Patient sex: F
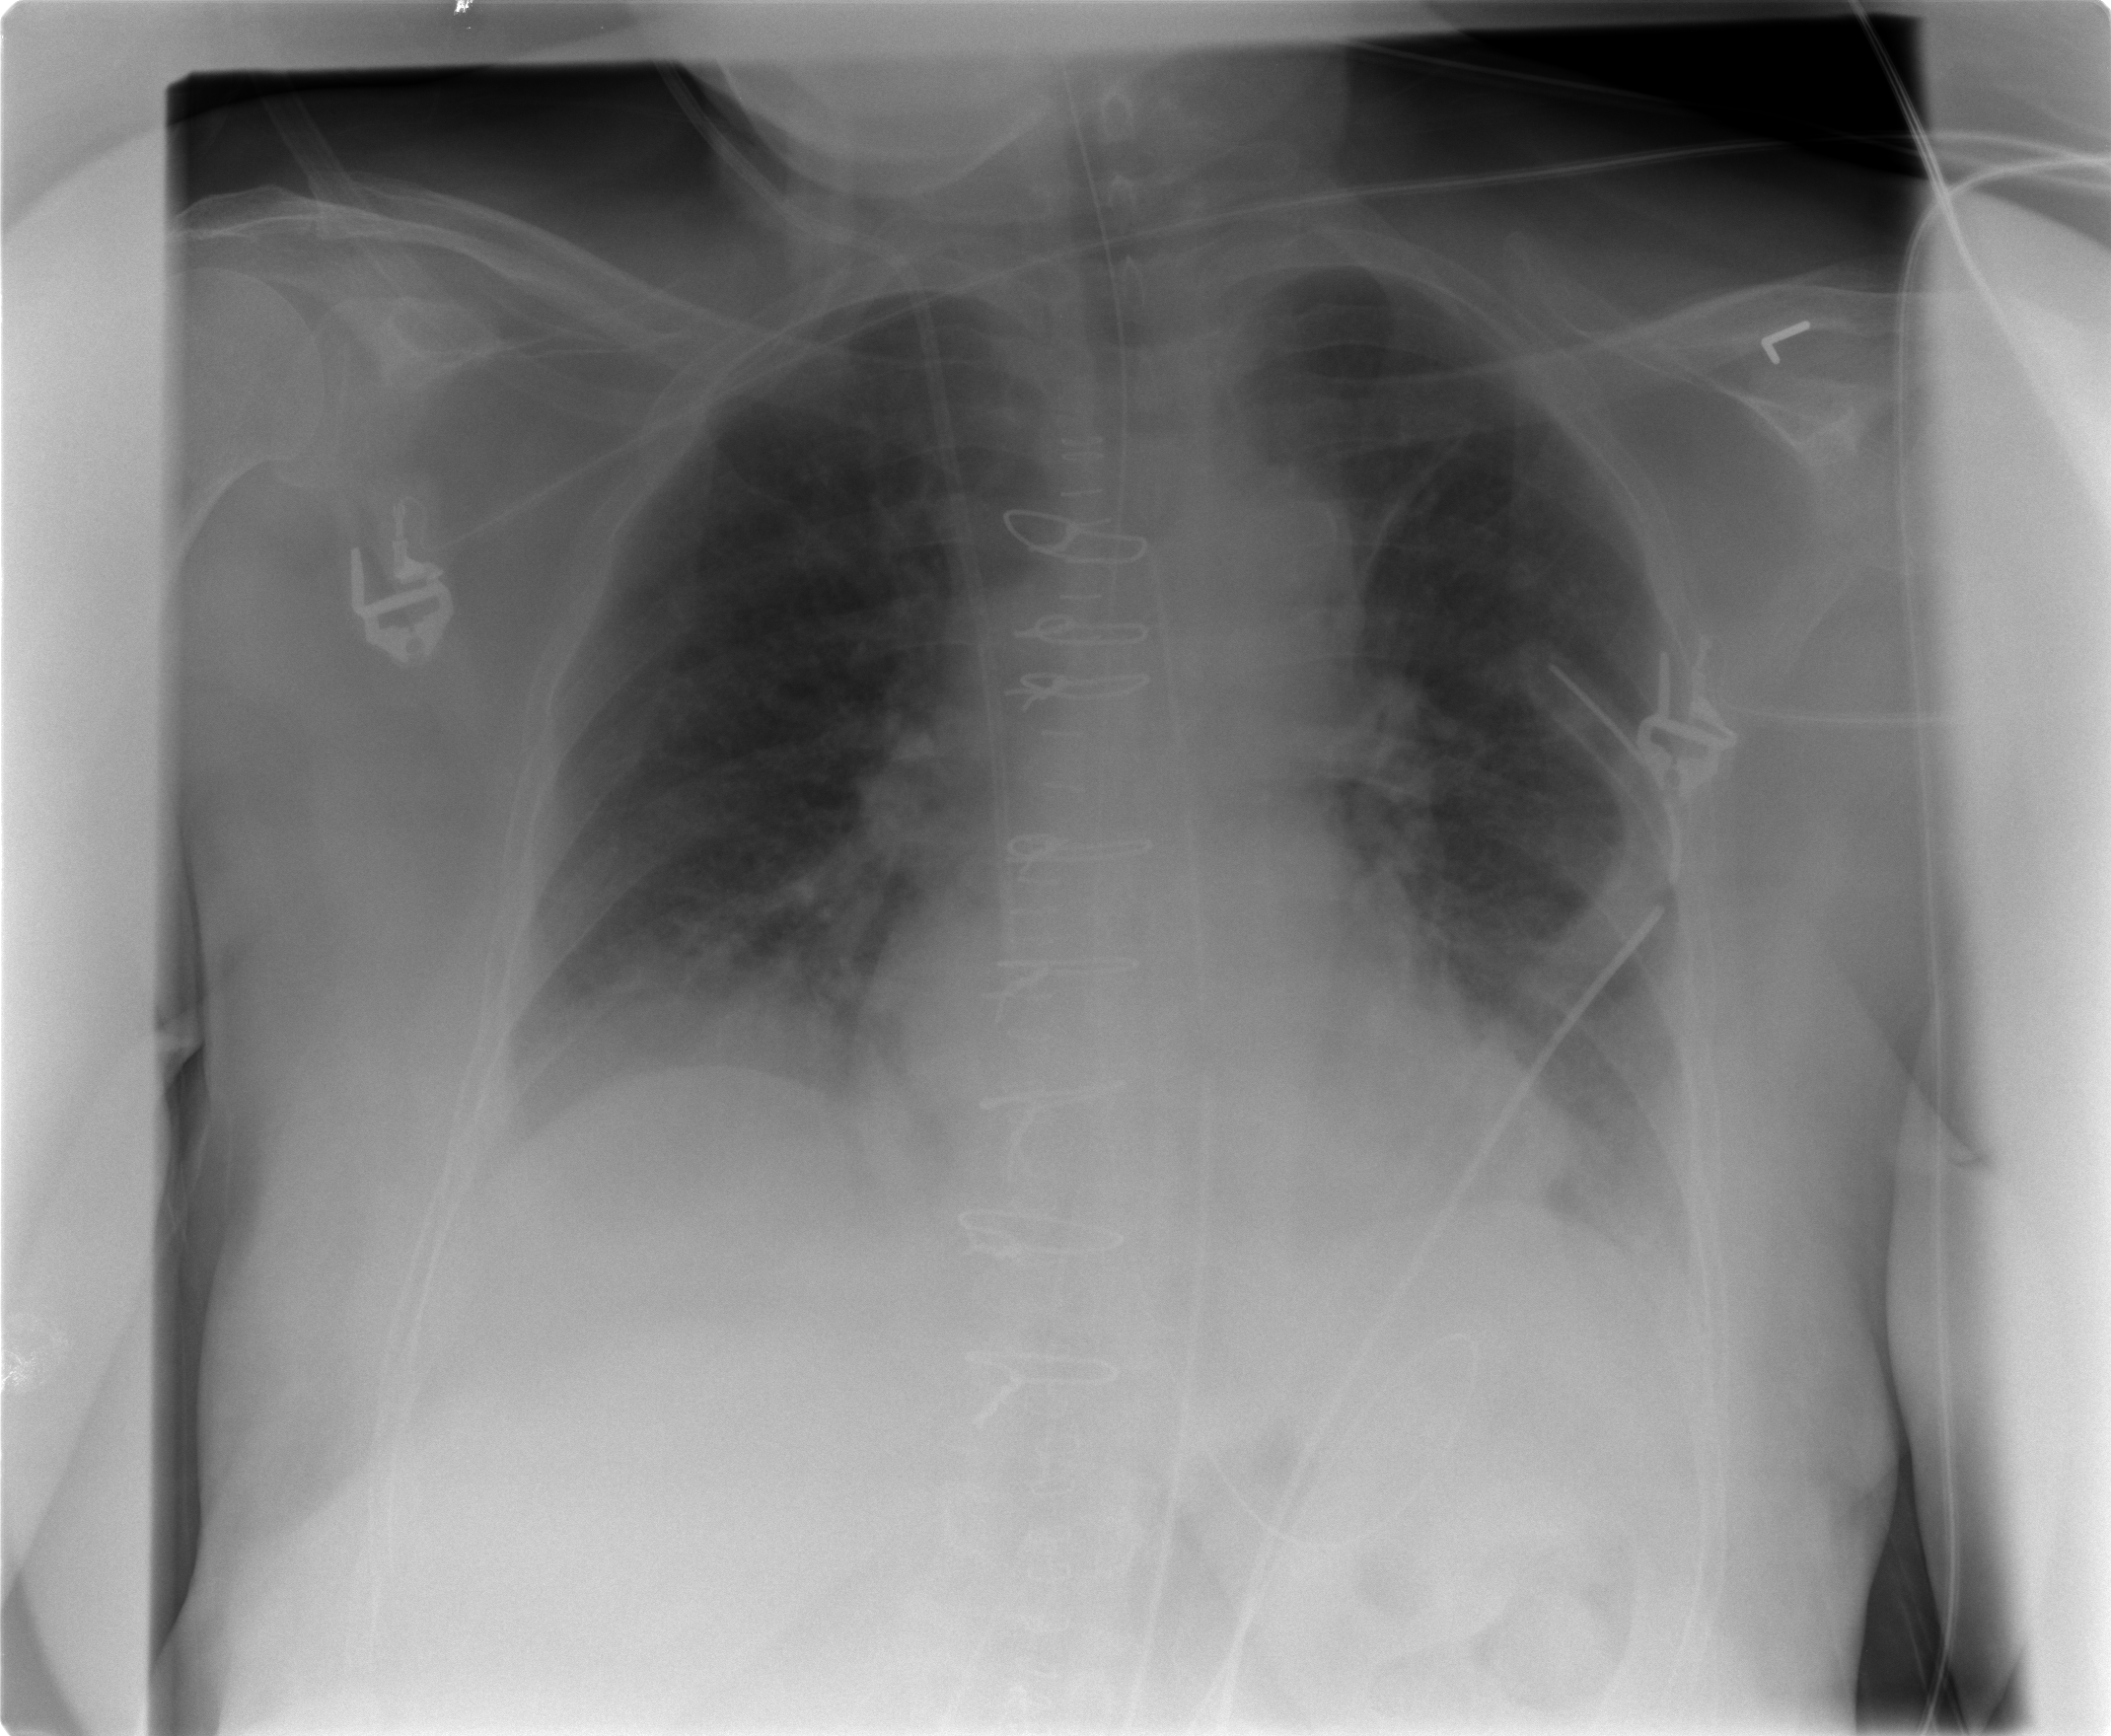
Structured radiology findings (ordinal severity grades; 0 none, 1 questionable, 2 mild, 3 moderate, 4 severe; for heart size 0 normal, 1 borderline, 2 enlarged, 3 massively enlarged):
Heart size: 0
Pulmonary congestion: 2
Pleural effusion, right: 2
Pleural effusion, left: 1
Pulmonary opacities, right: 0
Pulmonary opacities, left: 0
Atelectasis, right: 2
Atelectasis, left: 0